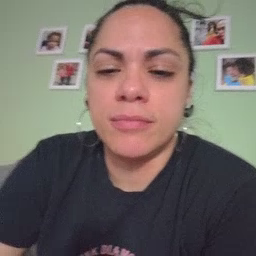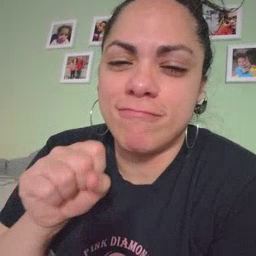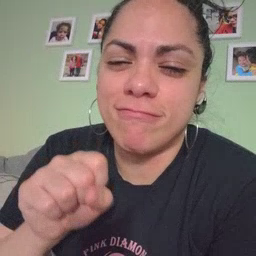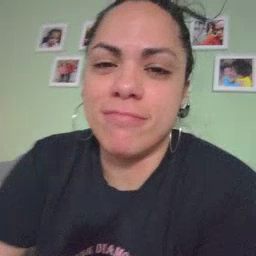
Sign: yes